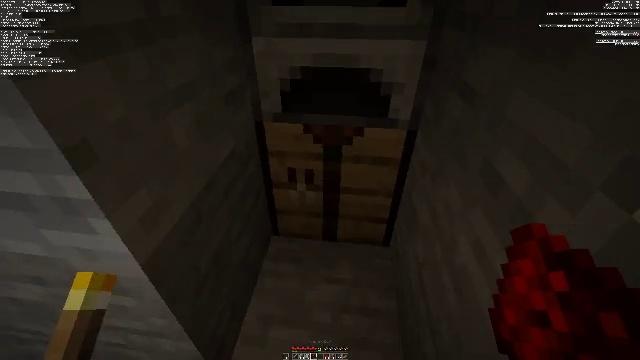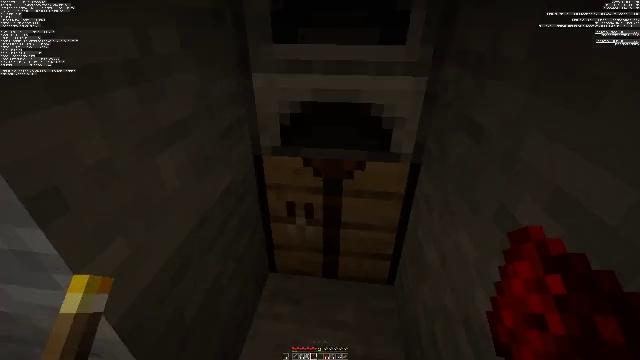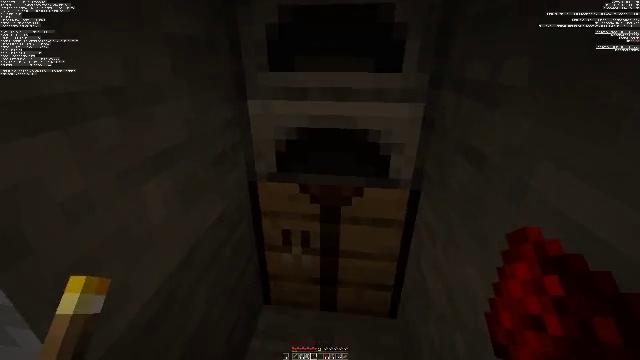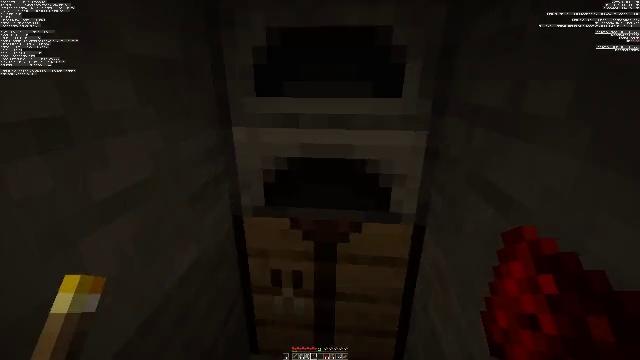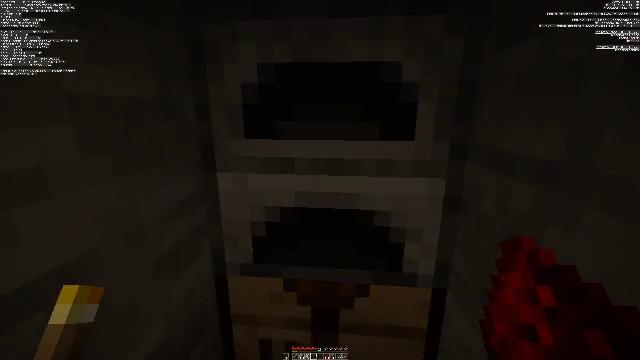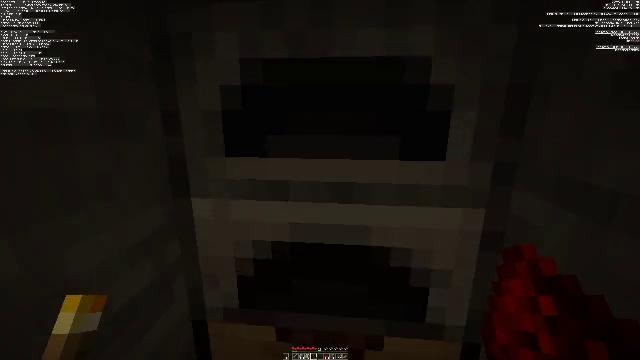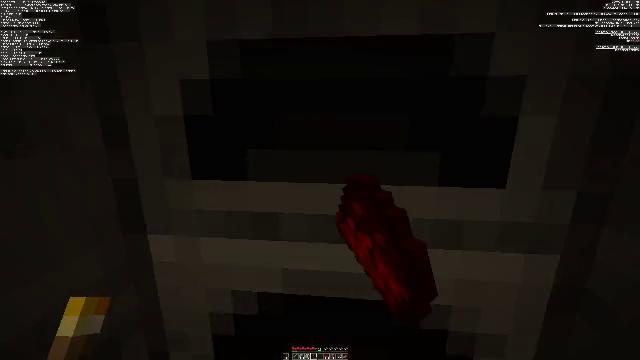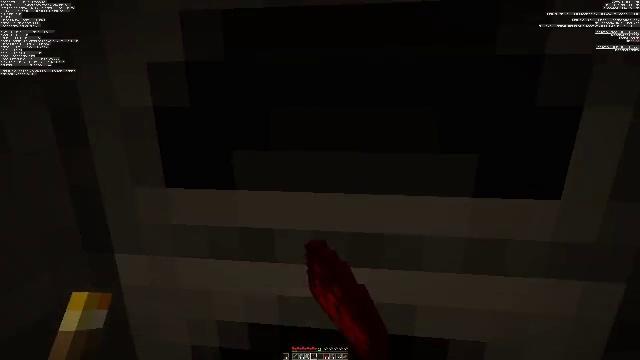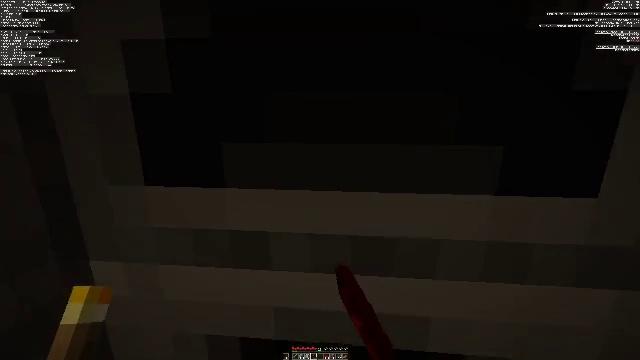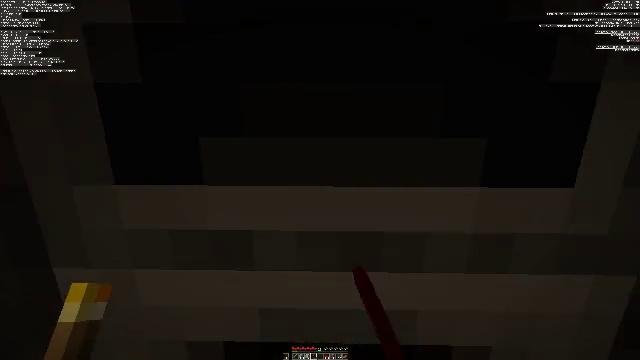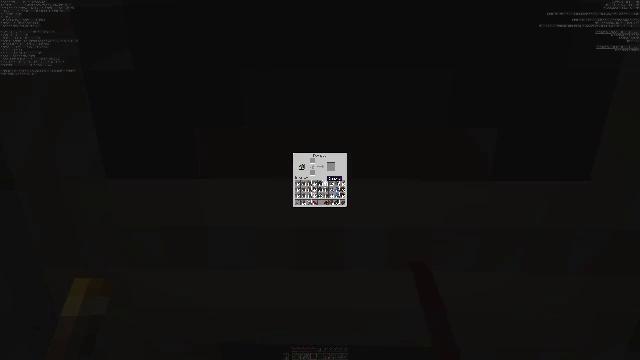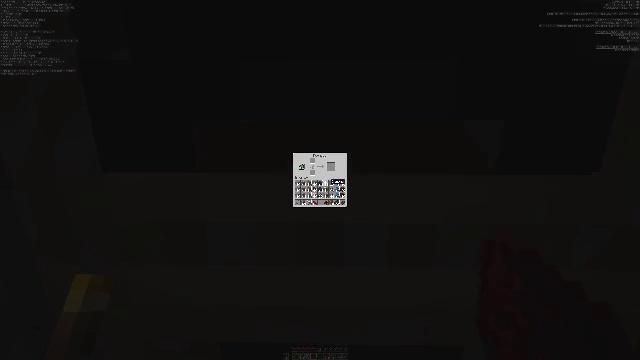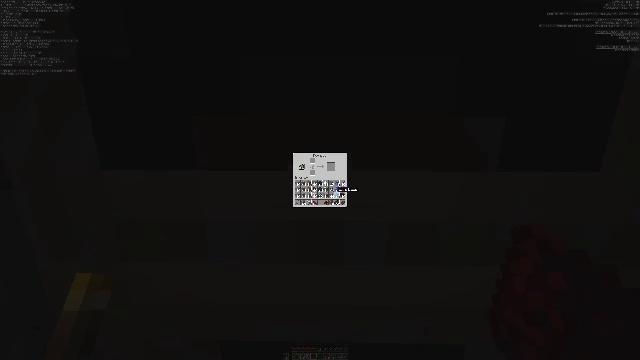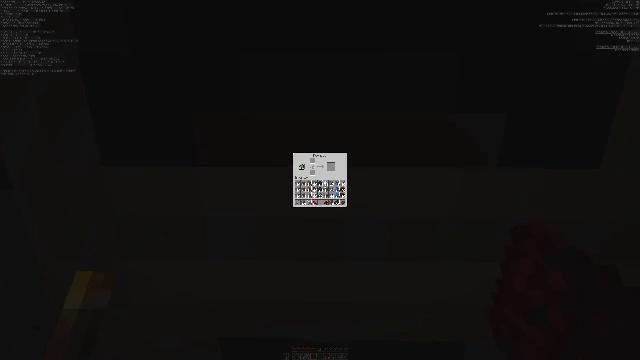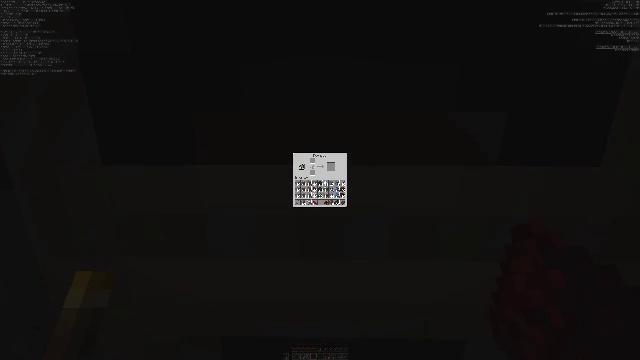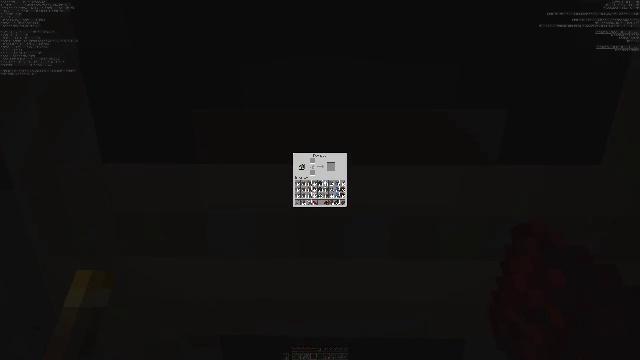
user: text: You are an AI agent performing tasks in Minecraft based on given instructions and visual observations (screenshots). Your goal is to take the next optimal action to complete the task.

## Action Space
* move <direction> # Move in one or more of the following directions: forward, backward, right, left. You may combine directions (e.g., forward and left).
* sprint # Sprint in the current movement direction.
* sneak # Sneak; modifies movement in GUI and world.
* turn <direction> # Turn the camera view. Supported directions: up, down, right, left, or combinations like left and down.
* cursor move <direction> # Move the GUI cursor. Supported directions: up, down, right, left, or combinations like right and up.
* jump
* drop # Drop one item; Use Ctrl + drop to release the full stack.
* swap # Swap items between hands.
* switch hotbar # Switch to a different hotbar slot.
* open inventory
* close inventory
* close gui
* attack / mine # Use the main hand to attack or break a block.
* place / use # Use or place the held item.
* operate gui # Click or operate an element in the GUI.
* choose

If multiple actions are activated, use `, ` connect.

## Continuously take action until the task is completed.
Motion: motion action
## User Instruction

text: Use the furnace to make an iron ingot.
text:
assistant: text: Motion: move forward, turn up
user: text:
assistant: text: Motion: move forward, turn up
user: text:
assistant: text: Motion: move forward, turn right and up
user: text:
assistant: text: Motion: move forward, turn up
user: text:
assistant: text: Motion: move forward, use / place
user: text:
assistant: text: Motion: use / place
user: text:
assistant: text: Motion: use / place
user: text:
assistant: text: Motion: use / place
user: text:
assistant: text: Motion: turn right
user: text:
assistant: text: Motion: turn right
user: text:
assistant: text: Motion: turn right and down
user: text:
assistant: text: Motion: turn right and down
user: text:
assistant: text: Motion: turn right and down
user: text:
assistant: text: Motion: turn right and down
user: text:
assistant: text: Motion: turn right
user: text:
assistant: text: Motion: no_op
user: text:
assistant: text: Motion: no_op
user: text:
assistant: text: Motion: turn left and up
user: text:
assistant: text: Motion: turn left and up
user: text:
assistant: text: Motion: turn left and up
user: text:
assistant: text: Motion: turn left
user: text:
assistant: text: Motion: turn left
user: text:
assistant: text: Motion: turn left
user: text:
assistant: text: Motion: turn left
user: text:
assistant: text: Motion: no_op
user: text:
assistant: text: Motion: no_op
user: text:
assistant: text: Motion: no_op
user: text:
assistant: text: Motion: no_op
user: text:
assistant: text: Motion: no_op
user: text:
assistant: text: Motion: no_op